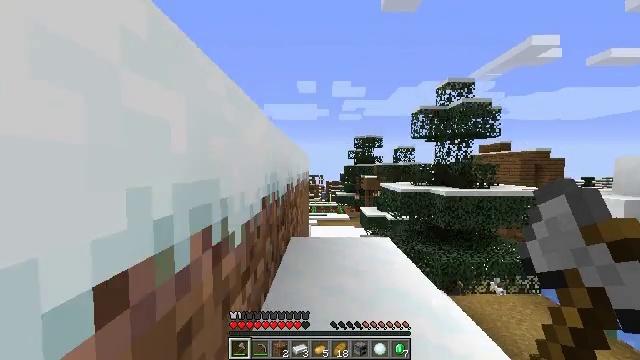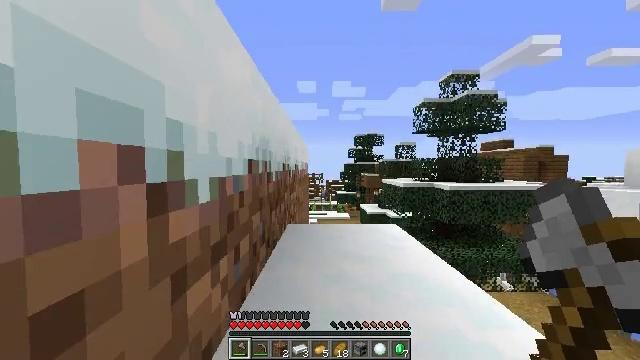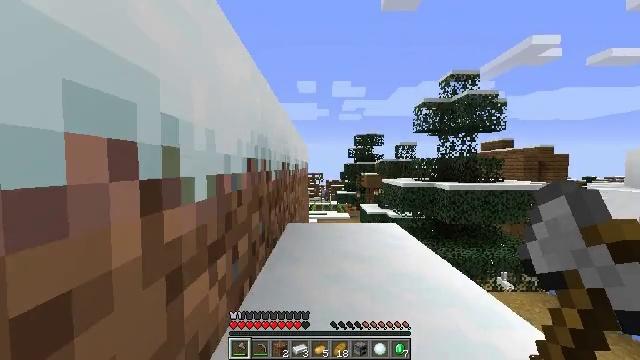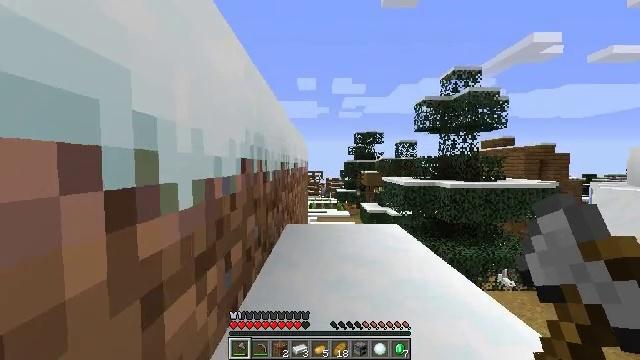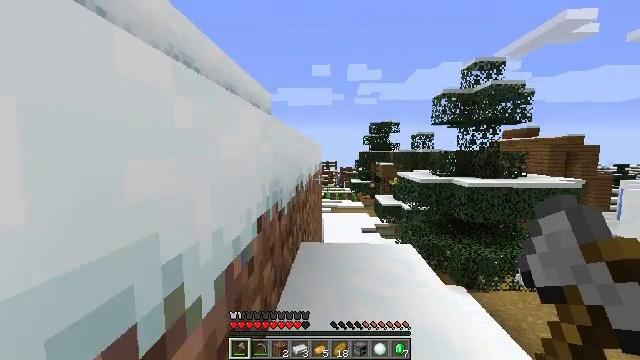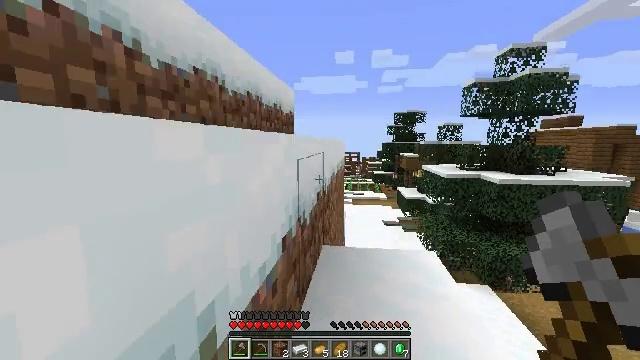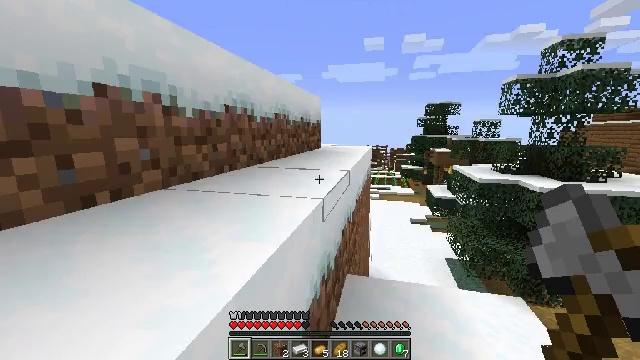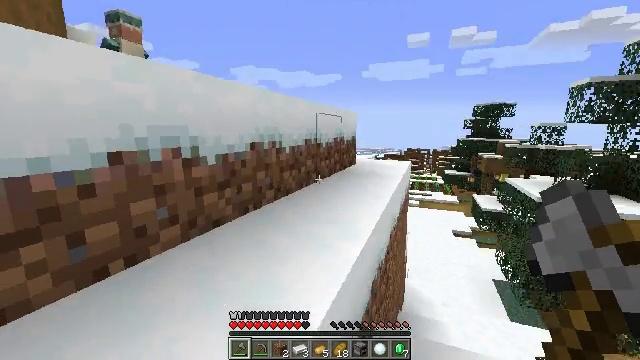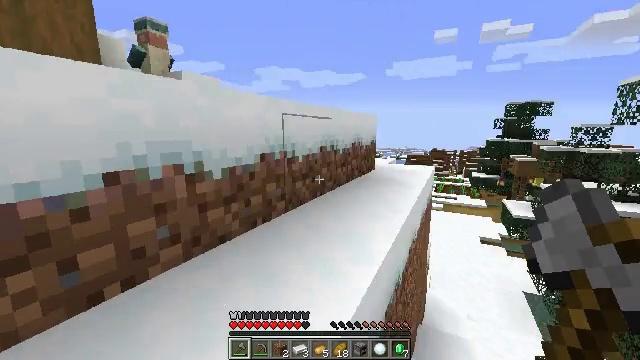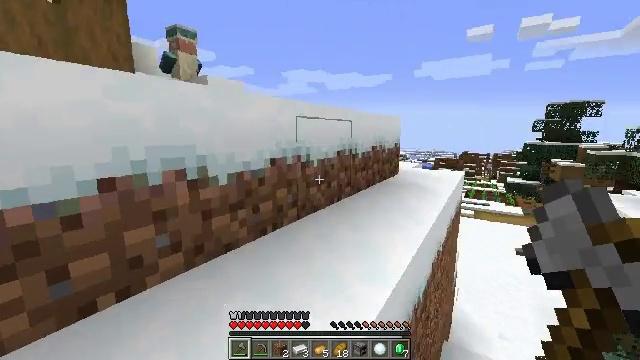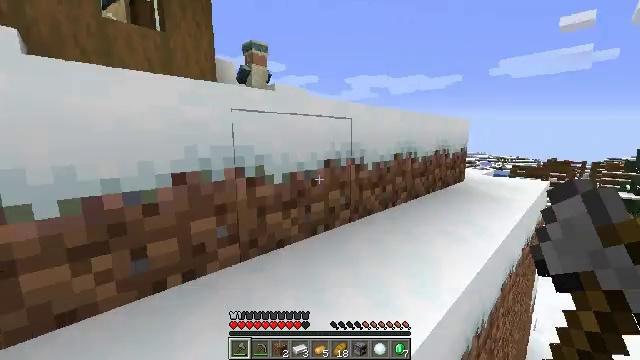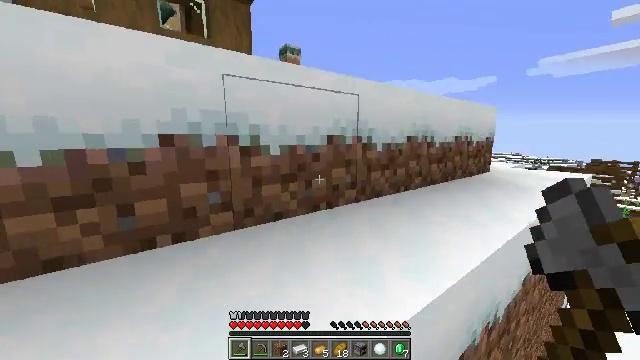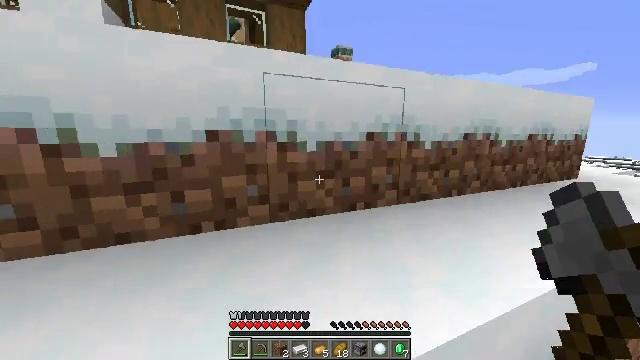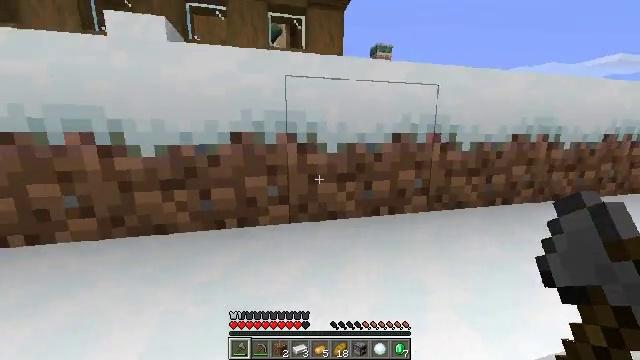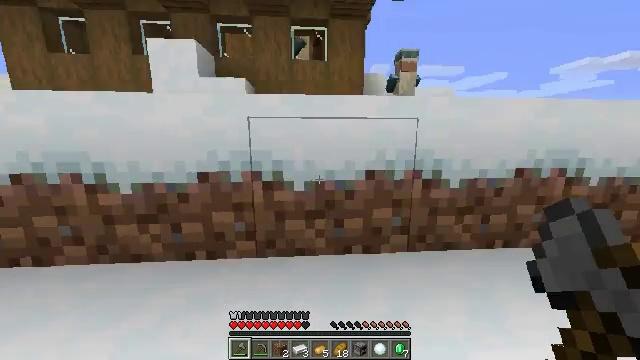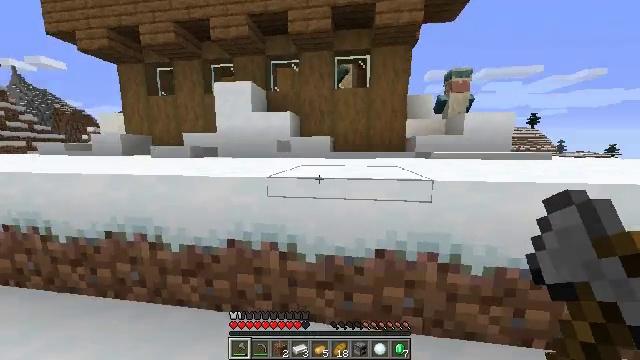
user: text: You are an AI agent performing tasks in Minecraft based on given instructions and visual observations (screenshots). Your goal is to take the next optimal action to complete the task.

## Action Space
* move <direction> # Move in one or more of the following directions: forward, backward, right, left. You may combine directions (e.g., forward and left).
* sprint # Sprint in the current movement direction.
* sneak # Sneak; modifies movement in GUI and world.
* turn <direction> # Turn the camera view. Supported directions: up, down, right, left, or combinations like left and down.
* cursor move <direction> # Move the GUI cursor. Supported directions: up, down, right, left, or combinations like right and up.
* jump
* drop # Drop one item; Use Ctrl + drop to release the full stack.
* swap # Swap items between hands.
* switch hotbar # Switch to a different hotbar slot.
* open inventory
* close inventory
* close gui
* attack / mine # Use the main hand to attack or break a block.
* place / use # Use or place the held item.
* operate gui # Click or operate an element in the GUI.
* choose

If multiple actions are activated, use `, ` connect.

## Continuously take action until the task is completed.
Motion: motion action
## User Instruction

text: Break the stripped spruce wood to gather it.
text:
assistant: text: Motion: move forward, sprint, jump
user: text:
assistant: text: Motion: move forward, sprint, jump
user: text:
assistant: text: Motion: move forward, sprint, jump
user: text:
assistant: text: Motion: move forward, sprint, turn left and down, jump
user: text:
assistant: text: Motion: move forward, sprint, turn left and down, jump
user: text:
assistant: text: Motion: move forward, sprint, turn left and down, jump
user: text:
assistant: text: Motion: move forward, sprint, turn left, jump
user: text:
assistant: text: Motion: move forward and move right, sprint, turn left, jump
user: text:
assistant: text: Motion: move forward and move right, sprint, turn left, jump
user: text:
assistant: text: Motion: move forward and move right, sprint, turn left, jump
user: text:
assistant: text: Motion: move forward and move right, sprint, turn left, jump
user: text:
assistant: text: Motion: move forward and move right, sprint, turn left, jump
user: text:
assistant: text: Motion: move forward and move right, sprint, turn left, jump
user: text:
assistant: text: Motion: move forward and move right, sprint, turn left, jump
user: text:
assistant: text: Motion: move forward and move right, sprint, turn left and up, jump
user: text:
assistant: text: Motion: move forward and move right, sprint, turn left and up, jump
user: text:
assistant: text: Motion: move forward and move right, sprint, turn left and up, jump
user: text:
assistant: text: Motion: move forward, sprint, turn left and up, jump
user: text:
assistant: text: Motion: move forward, sprint, turn left, jump
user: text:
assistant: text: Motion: move forward, sprint, turn left, jump
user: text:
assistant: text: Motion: move forward, sprint, turn left, jump
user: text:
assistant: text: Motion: move forward, sprint, turn left, jump
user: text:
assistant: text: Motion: move forward, sprint, turn left, jump
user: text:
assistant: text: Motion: move forward, sprint, turn left, jump
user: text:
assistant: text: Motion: move forward, sprint, turn left, jump
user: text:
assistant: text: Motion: move forward, sprint, jump
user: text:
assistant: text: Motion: move forward, sprint, turn down, jump
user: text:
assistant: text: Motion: move forward, sprint, turn right and down, jump
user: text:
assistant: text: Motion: move forward, sprint, turn right and down, jump
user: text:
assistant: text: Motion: move forward, sprint, turn right, jump